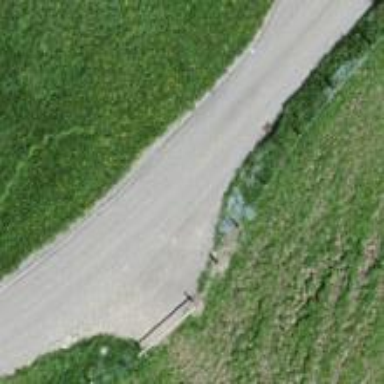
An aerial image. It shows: Passing place on the road.